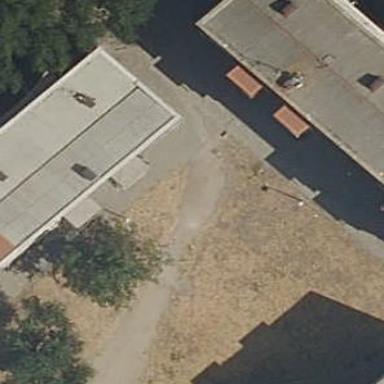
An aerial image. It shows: Hipped roof on apartment building.